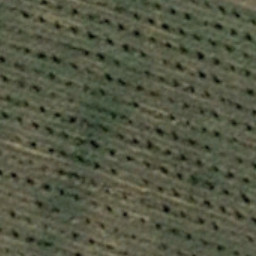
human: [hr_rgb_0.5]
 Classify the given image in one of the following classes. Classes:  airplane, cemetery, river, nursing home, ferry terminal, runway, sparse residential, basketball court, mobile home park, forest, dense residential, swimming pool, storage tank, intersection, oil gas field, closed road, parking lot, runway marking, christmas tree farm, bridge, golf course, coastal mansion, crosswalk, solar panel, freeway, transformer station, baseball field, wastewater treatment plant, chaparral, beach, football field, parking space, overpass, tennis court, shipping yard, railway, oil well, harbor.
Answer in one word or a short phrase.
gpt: christmas tree farm